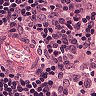
Metastatic tissue present: no